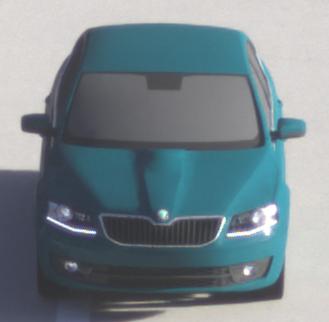
Make: Skoda
Model: Octavia 1.2 TSI
Detailed model: Octavia (III) Limousine
Model produced from: 2013/02
Model produced until: 2015/04
Doors: 5
Color: blue
Road condition: dry road
Daytime: morning or afternoon
Contrast: medium contrast